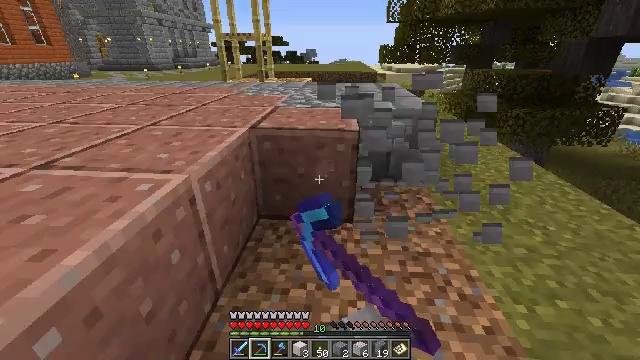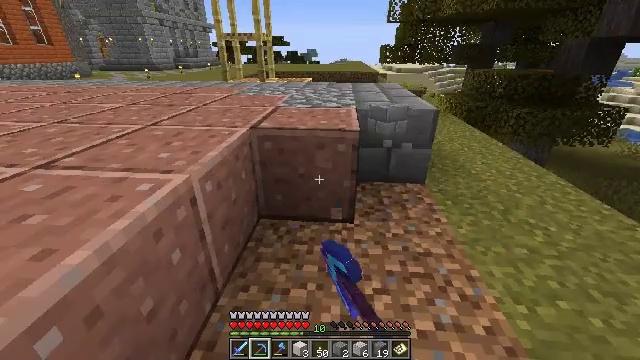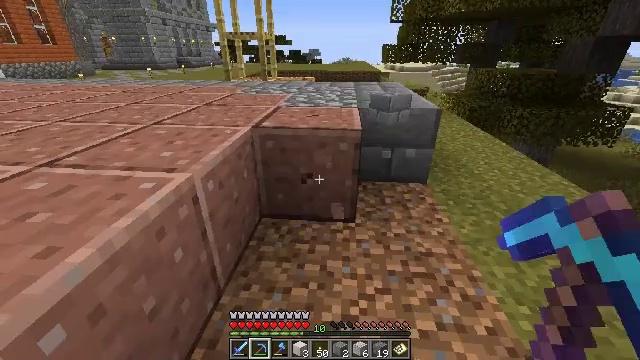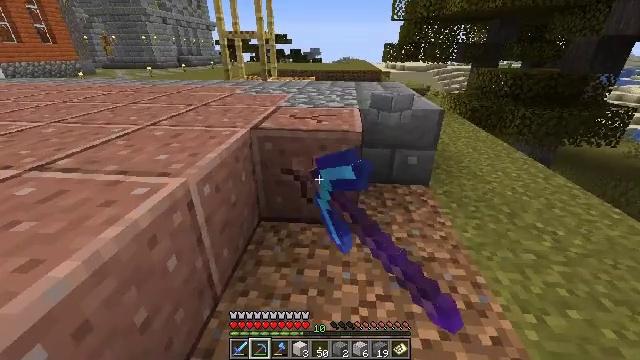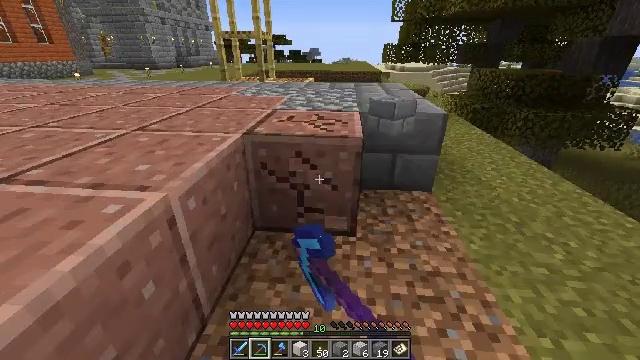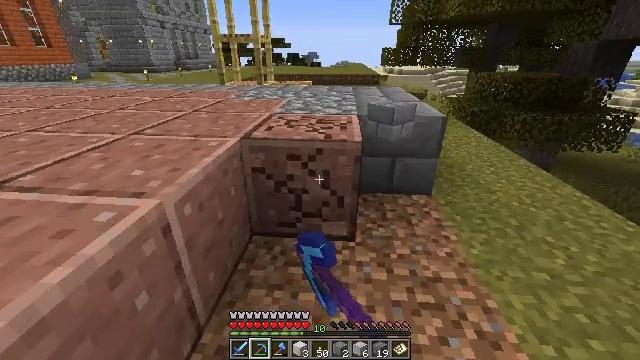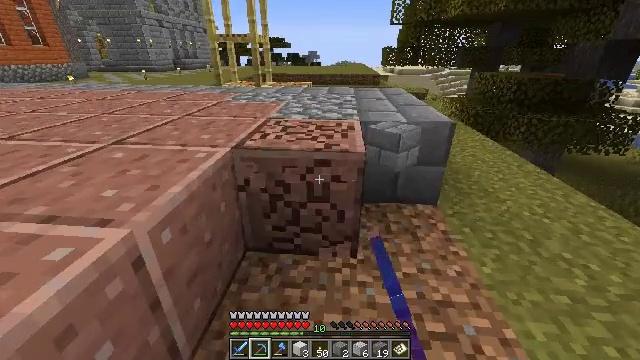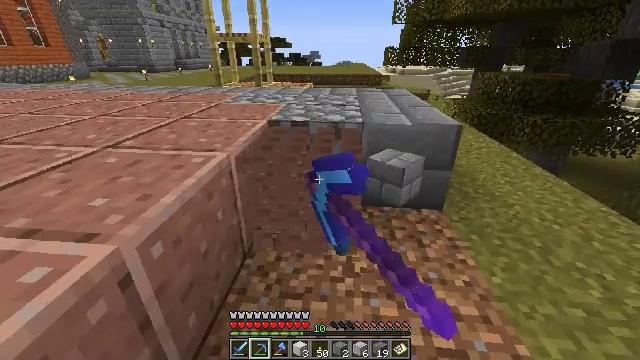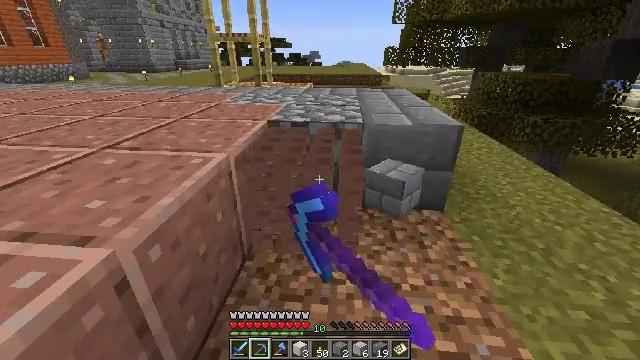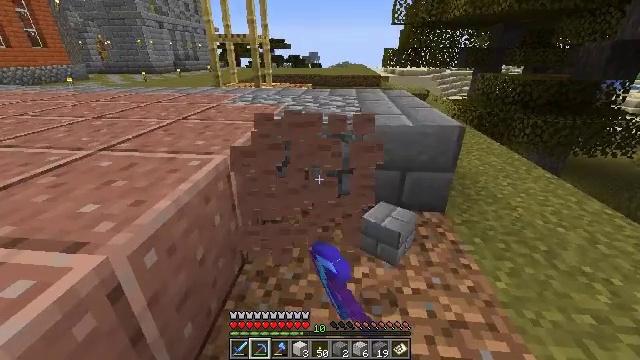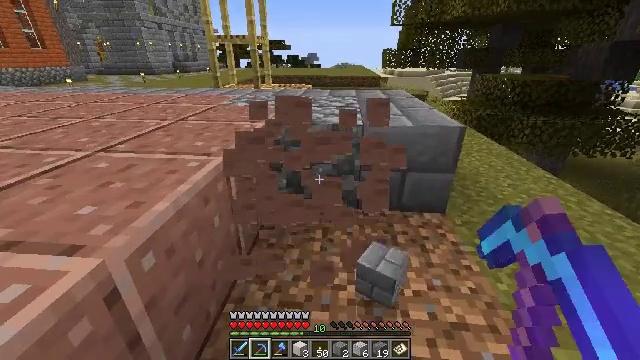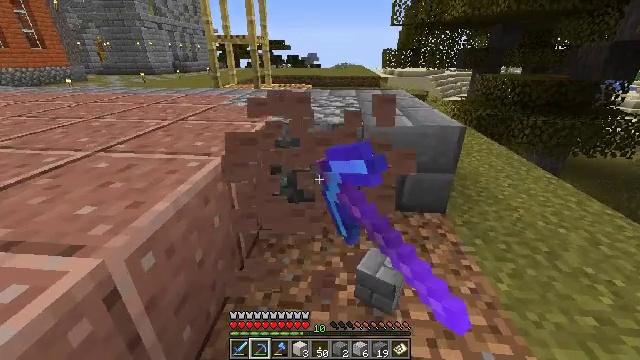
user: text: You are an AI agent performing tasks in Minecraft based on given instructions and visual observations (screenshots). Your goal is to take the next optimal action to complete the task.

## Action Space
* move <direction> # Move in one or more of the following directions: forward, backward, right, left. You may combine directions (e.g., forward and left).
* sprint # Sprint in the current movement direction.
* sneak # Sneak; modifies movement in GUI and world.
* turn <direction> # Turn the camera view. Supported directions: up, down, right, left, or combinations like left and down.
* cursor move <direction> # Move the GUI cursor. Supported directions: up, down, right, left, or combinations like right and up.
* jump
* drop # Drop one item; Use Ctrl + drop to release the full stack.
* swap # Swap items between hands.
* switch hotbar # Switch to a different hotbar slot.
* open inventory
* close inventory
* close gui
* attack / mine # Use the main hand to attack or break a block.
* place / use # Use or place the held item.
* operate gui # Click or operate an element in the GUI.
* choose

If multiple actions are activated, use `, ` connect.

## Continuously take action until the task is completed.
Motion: motion action
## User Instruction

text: Get polished granite for construction.
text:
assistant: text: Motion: attack / mine
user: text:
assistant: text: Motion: attack / mine
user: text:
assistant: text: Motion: move forward, attack / mine
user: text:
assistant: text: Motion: move forward, attack / mine
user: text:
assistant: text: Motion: move forward, attack / mine
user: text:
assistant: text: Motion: attack / mine
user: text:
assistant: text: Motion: attack / mine
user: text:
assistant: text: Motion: attack / mine
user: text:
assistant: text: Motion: attack / mine
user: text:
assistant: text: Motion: attack / mine
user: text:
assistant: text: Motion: attack / mine
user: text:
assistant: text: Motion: attack / mine